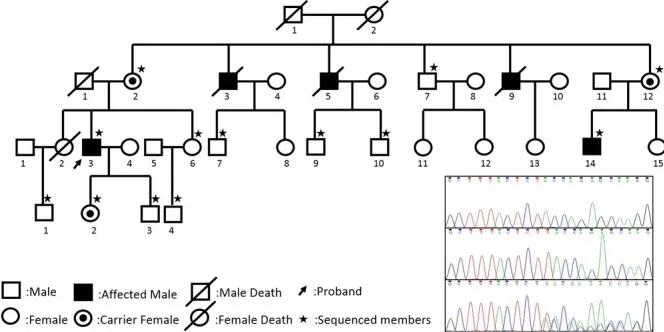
Pedigree of the family and mutation in EMD gene. Sanger sequence revealed a 1-base insertion at c.253 in exon 3 of EMD.
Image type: pathology (immunostaining)